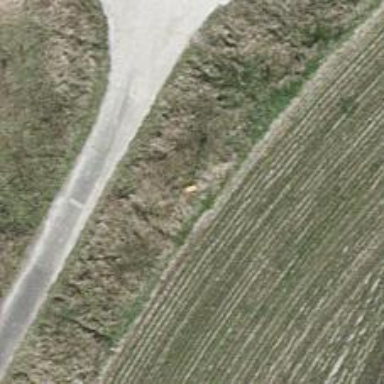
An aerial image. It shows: Pole supporting pipeline marker with roof cover.